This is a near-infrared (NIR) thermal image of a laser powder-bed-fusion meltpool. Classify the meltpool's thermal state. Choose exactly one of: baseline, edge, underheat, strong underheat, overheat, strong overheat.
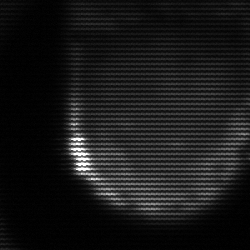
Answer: edge